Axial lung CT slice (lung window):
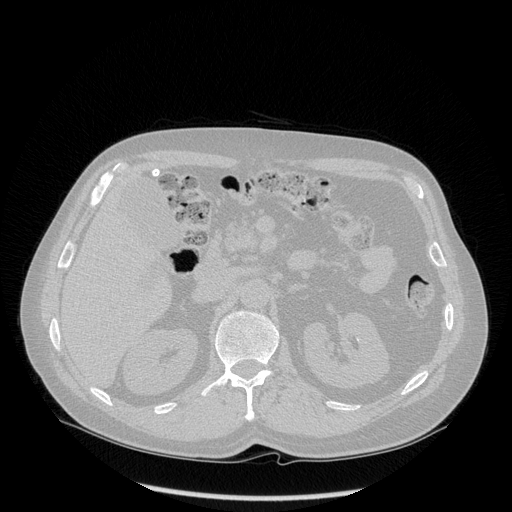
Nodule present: no